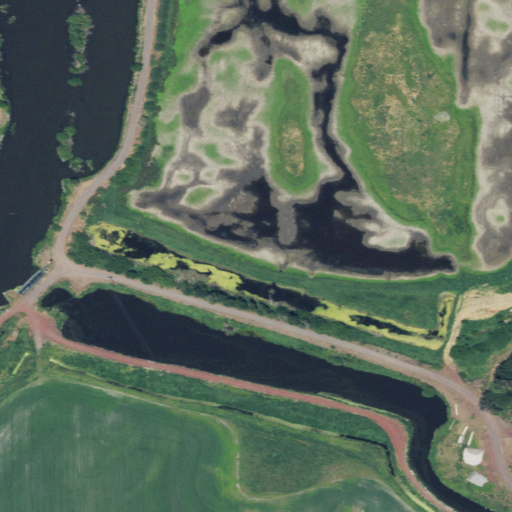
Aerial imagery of levee in Oregon named Cross Dike containing cultivated crops, herbaceous wetlands, open water, barren land, grassland, shrub, evergreen forest, and open development